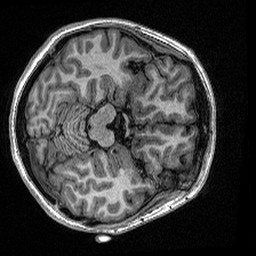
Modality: T1w
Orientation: axial
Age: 21
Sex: female
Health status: healthy
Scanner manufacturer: siemens
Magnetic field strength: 1.5 T
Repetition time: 2.73 s
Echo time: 0.00357 s